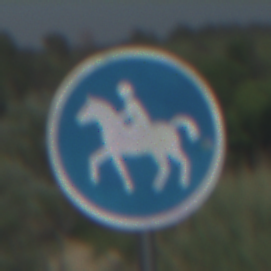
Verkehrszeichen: Reitweg
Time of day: MorningAfternoon
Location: Outdoor (Special)
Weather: Clear
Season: NotSpecified
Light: Natural